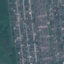
Land use / land cover: Residential